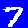
Digit: 7